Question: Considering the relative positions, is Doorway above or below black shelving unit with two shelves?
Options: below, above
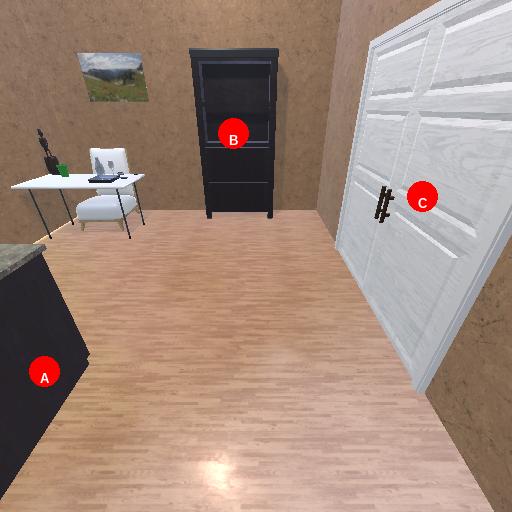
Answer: below